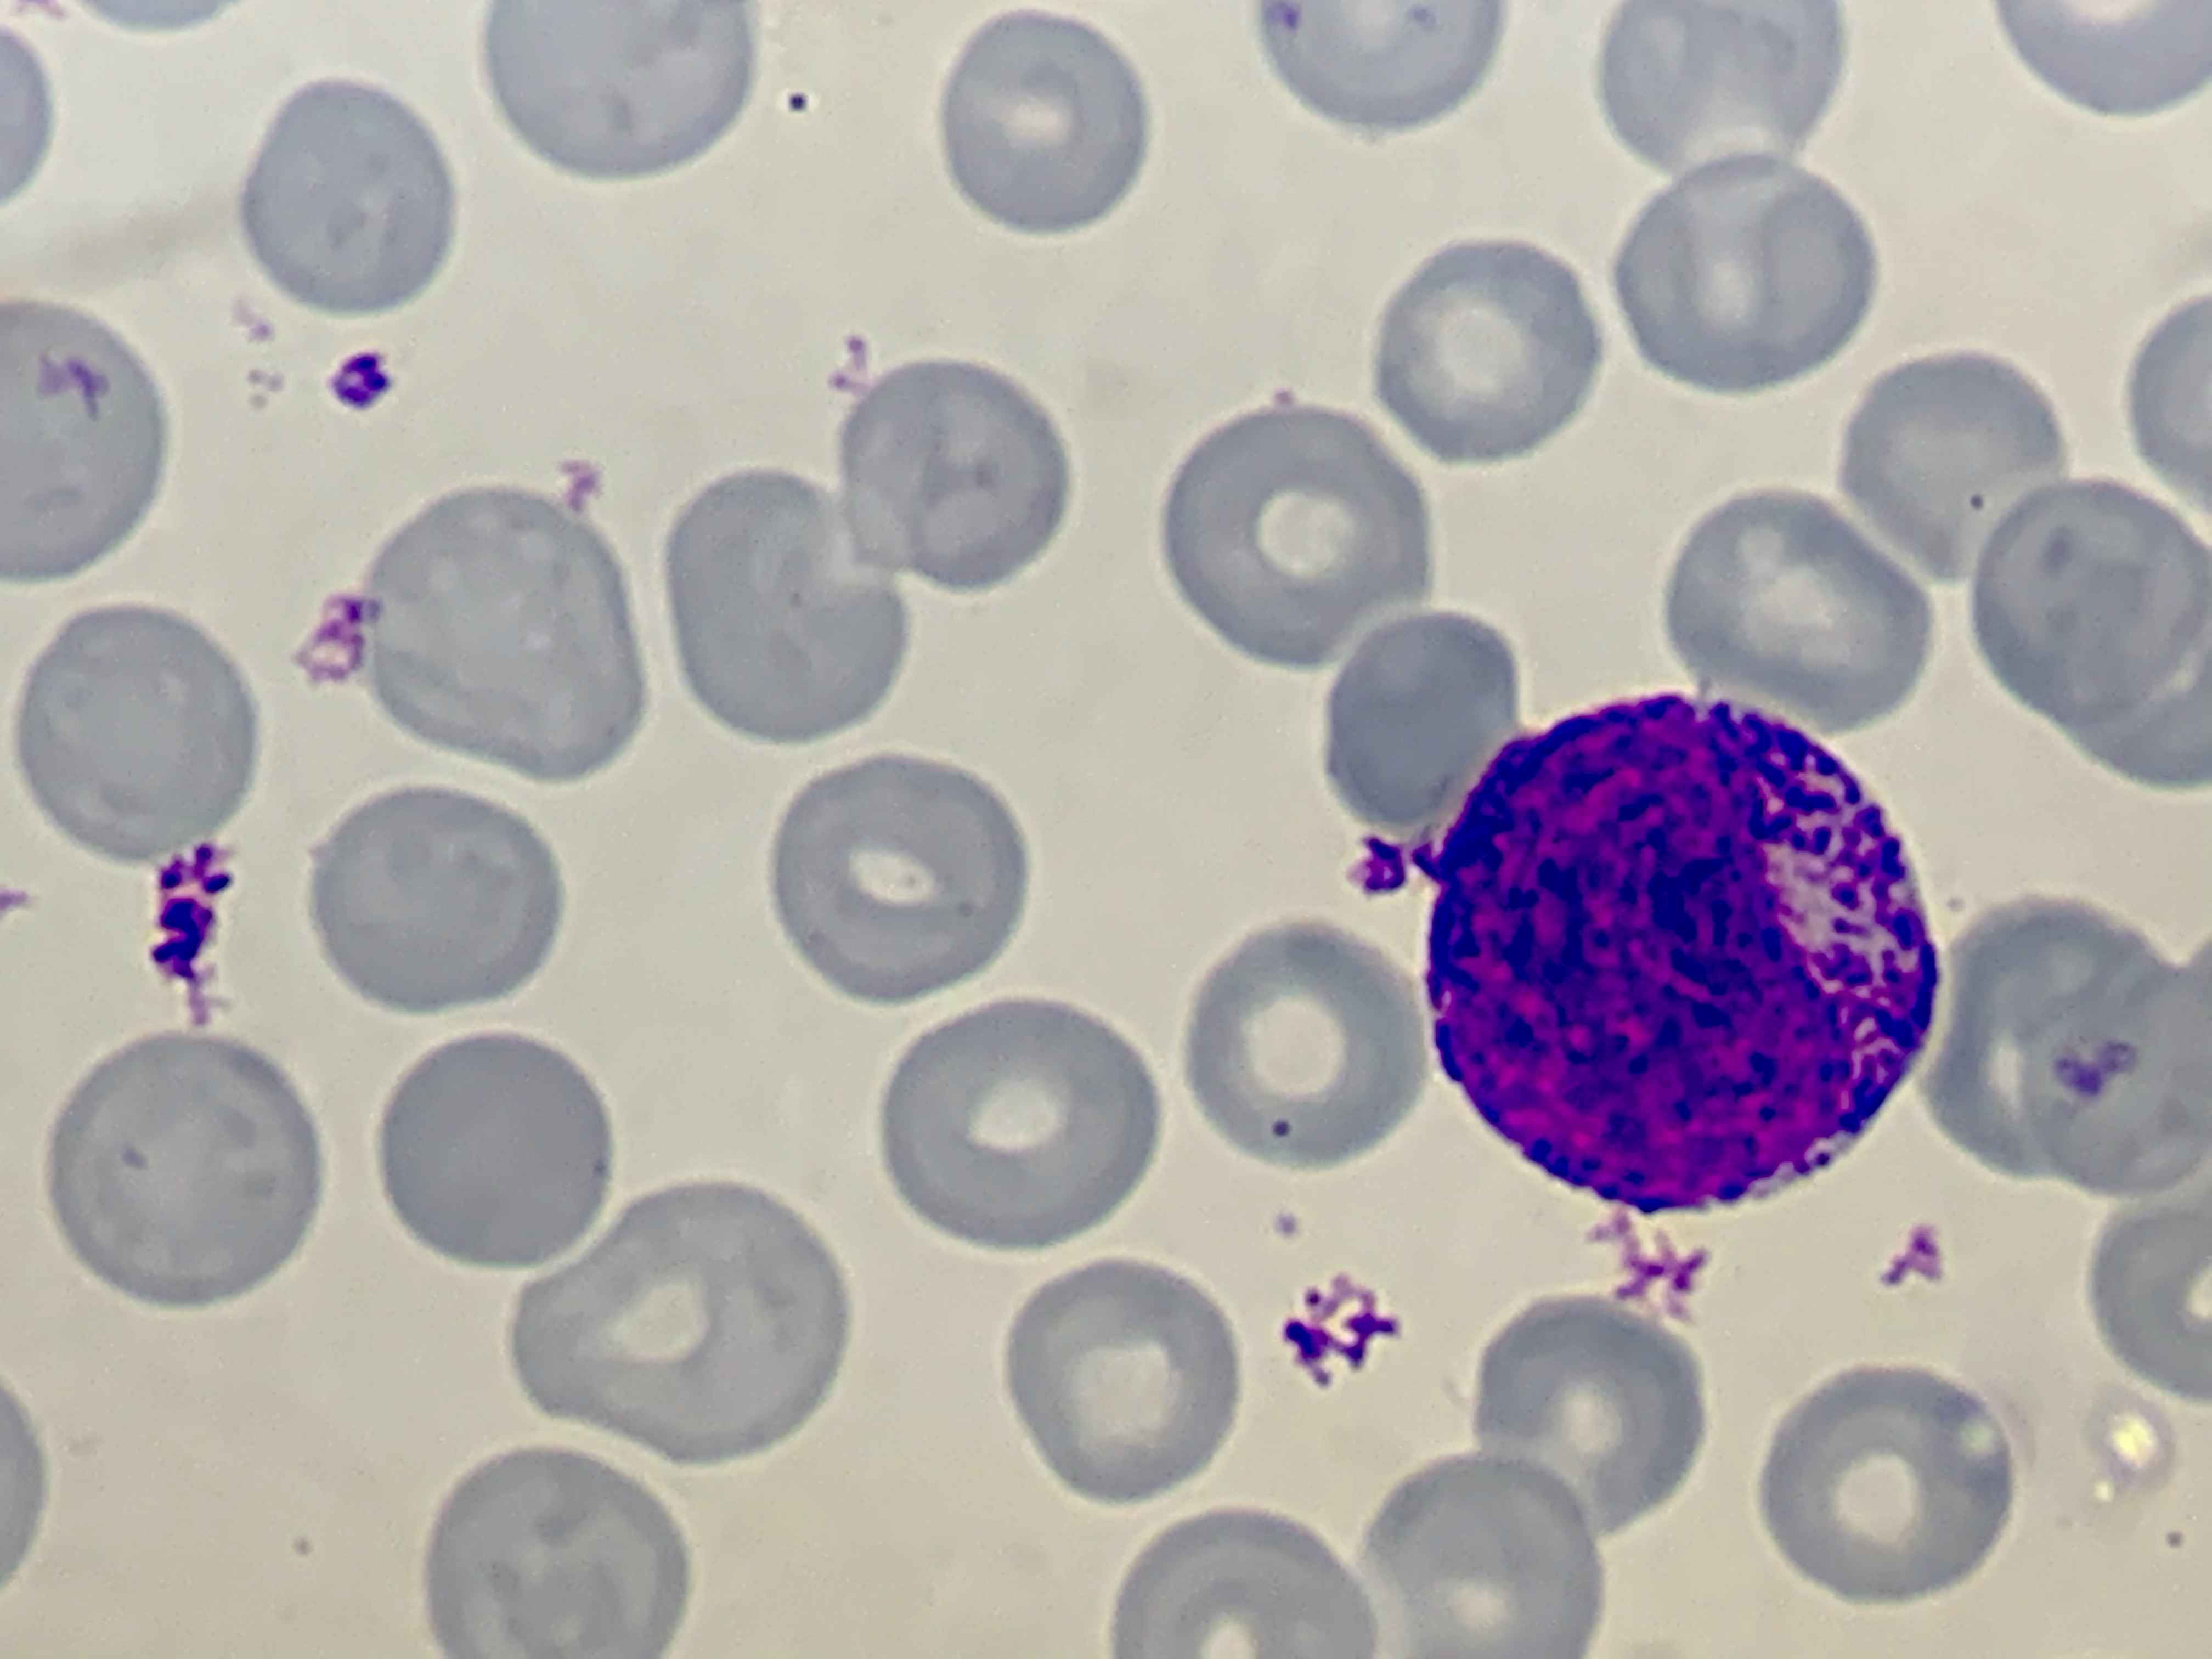
Cell type: MYELOCYTE